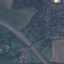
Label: Highway